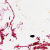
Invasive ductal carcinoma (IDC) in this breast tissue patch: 0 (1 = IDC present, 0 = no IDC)